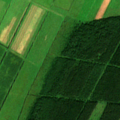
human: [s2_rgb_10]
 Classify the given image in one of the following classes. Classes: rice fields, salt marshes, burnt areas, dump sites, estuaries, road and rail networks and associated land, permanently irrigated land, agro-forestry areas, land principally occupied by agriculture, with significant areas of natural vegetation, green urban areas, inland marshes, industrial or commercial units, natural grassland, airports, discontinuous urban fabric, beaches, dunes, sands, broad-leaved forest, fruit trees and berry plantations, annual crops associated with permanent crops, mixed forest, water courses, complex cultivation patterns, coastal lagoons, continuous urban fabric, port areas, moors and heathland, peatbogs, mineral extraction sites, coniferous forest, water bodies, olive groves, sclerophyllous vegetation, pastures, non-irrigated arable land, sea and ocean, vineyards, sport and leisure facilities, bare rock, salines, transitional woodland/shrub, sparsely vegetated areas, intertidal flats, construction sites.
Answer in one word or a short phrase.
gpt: pastures, broad-leaved forest, coniferous forest